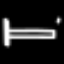
Label: bed